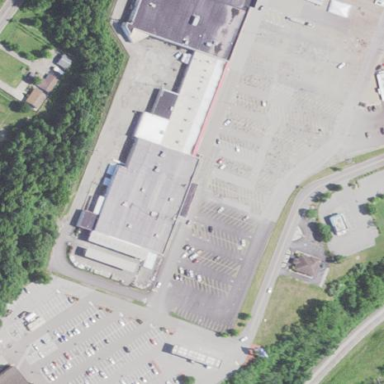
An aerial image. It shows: Commercial area.